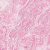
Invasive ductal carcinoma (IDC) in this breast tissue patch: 0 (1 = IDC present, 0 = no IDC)